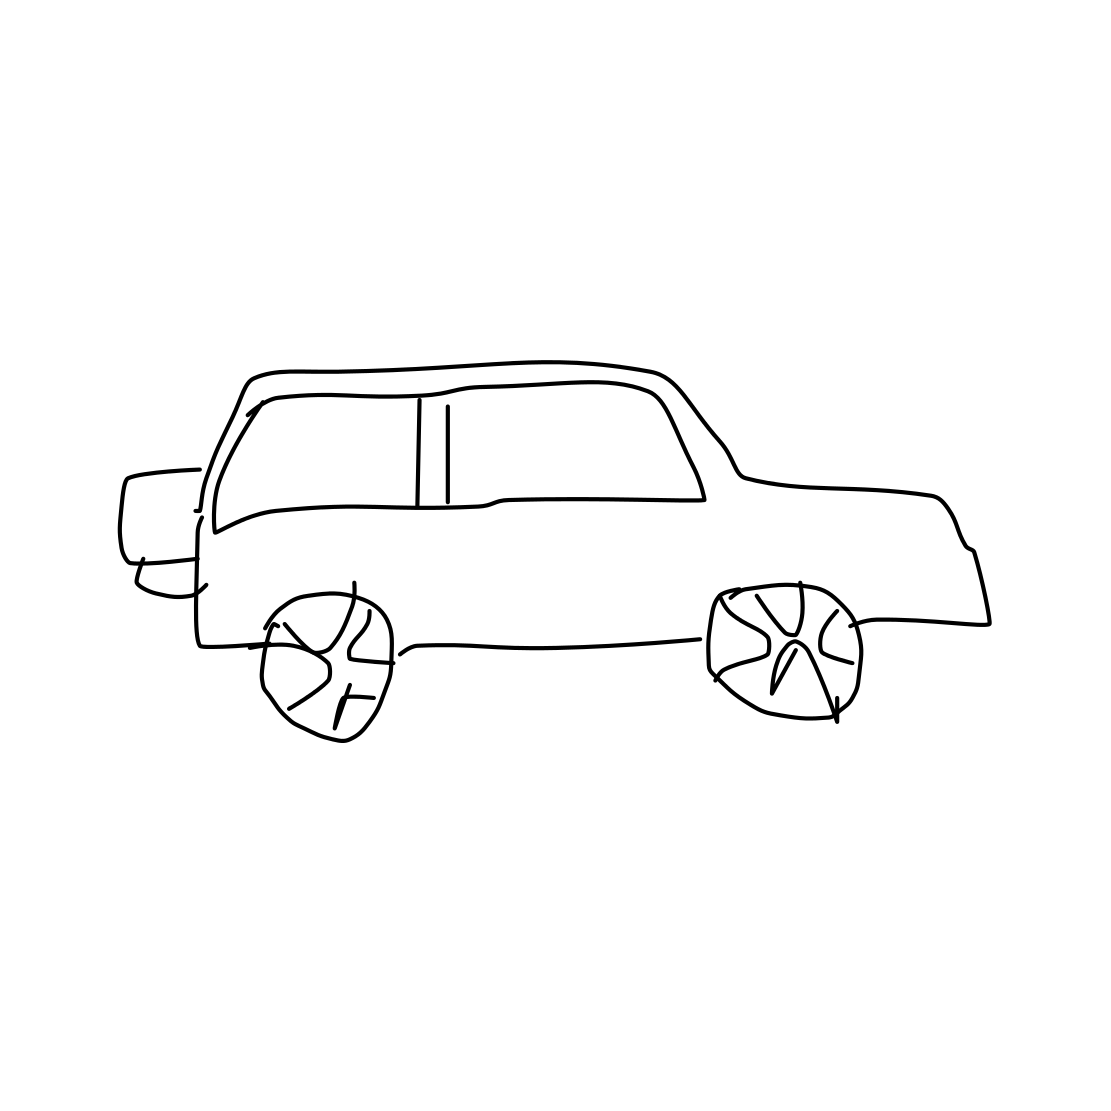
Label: suv